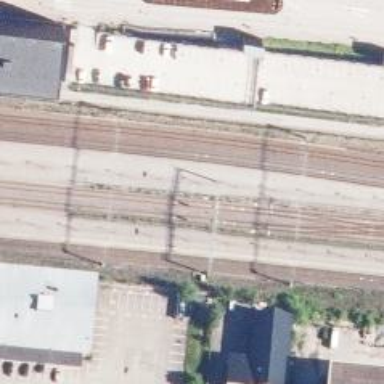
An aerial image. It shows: Continuous rail railway with electrified contact line.